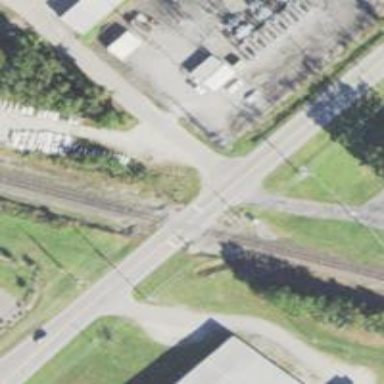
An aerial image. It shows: Level crossing at the railway with full barrier.